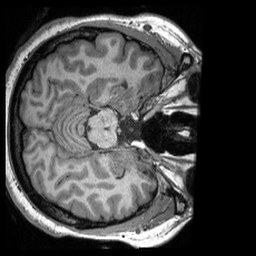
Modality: T1w
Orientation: axial
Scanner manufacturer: siemens
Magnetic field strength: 3 T
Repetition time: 2.3 s
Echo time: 0.00308 s